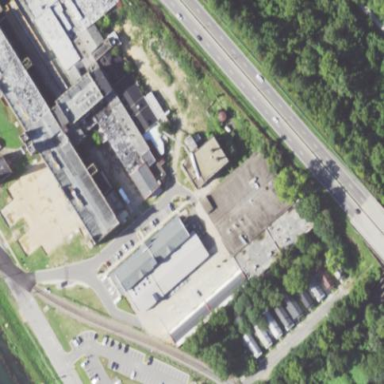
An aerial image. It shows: Historic factory.